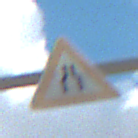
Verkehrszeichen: VerengteFahrbahn
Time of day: Midday
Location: Outdoor (Nature)
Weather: PartlyCloudy
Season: Autumn
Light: Natural